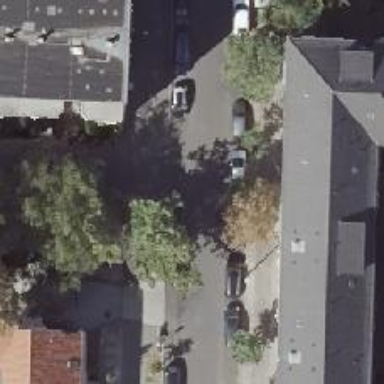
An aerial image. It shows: Residential road with asphalt surface and sidewalks on both sides. The parking lanes are oriented parallel to the road.